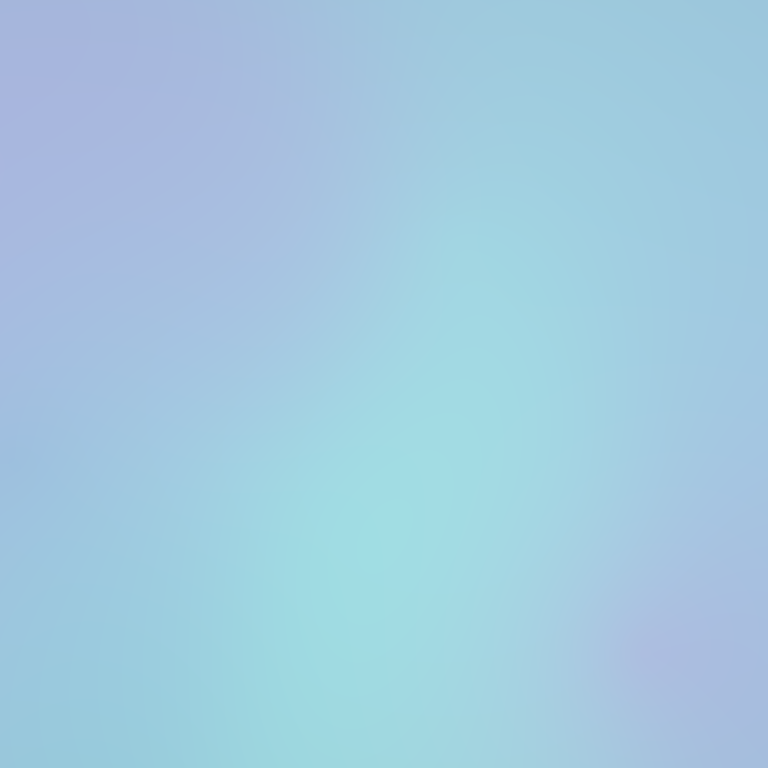
Abstract light effect, smooth gradient from soft blue to light lavender, calm atmosphere, diffuse light, no room, no furniture, no objects.